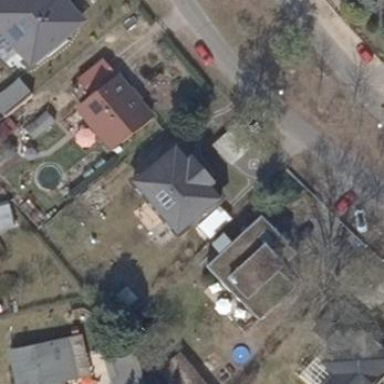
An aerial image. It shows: House with mansard roof shape.